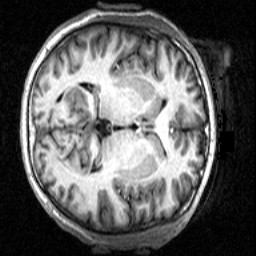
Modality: T1w
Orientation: axial
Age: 36
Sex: male